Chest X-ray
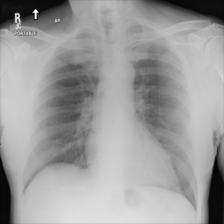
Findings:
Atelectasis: negative
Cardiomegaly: negative
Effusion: negative
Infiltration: negative
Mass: negative
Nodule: negative
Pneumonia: negative
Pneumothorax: negative
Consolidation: negative
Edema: negative
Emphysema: negative
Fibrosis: negative
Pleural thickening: negative
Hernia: negative